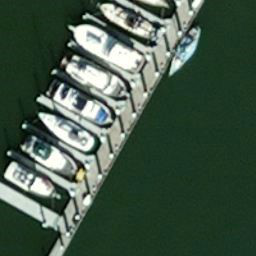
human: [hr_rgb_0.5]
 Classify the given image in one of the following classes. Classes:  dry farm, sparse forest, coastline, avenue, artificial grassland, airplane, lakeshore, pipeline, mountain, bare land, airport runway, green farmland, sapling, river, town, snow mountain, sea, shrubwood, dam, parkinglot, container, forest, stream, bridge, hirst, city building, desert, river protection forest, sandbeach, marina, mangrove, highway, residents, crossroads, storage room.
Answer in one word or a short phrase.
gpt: marina